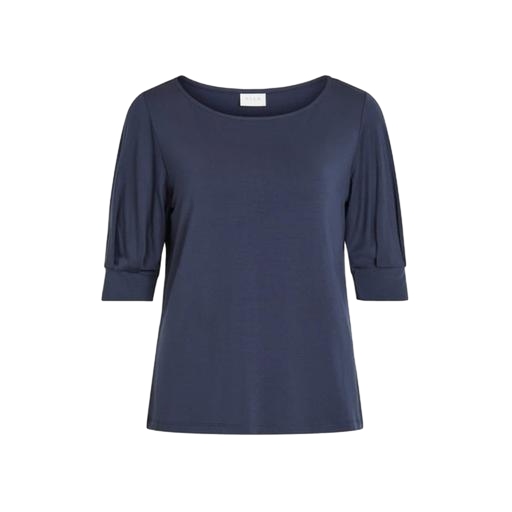
blue nly t-shirt, blue short-sleeve top only macy, blue t-shirt only macy, white background